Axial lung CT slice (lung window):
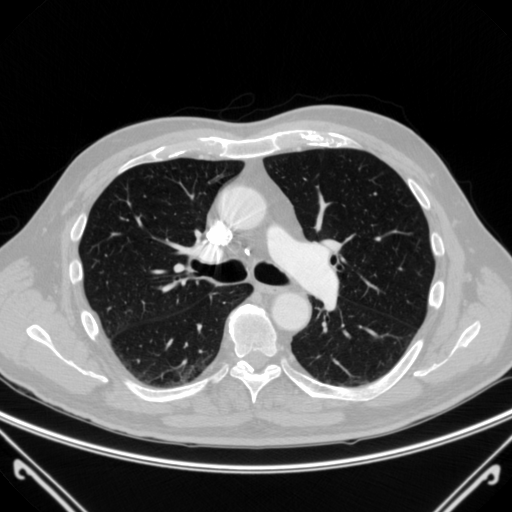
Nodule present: no